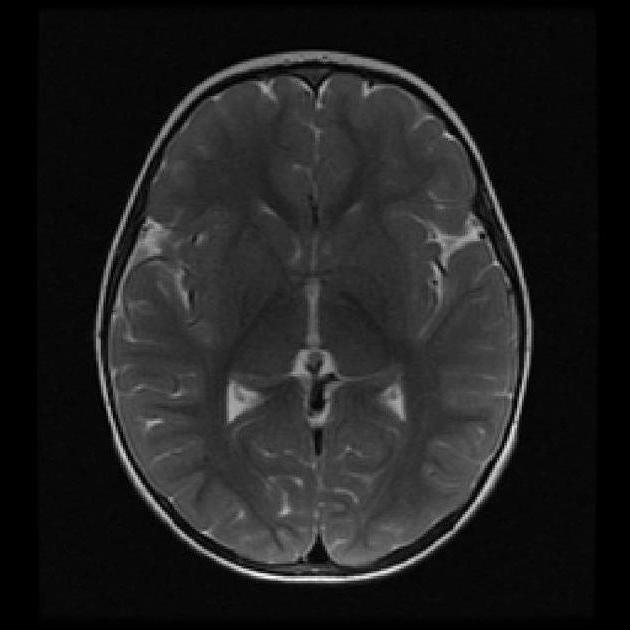
Label: notumor